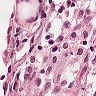
Metastatic tissue present: no